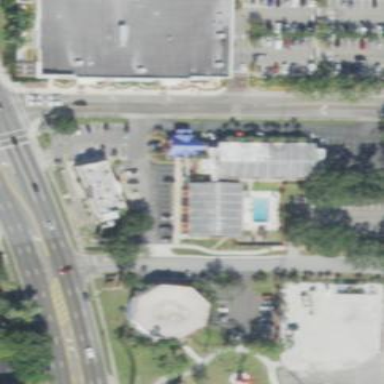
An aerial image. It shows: Hotel building that serves as motel for tourists.